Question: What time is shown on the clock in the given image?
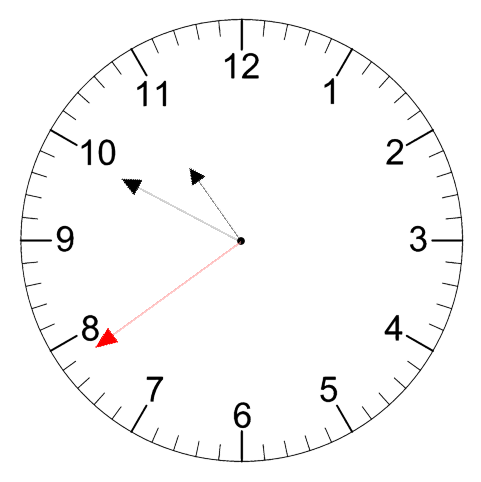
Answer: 10:49:39